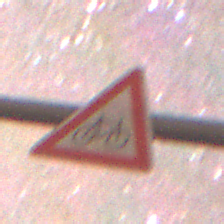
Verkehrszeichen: RadverkehrLinks
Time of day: Night
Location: Outdoor (Nature)
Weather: Clear
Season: NotSpecified
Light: Natural